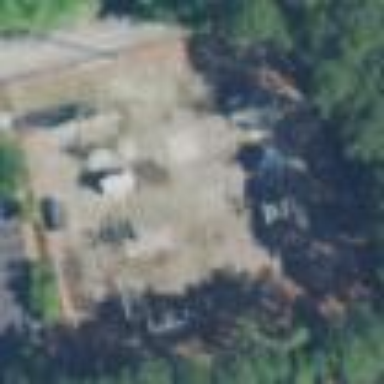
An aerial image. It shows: Distribution power substation secured by fence.